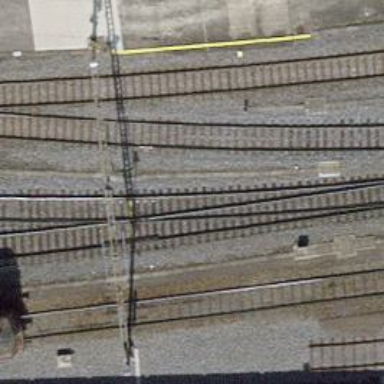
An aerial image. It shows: Railway yard with electrified tracks and single track.